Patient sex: M
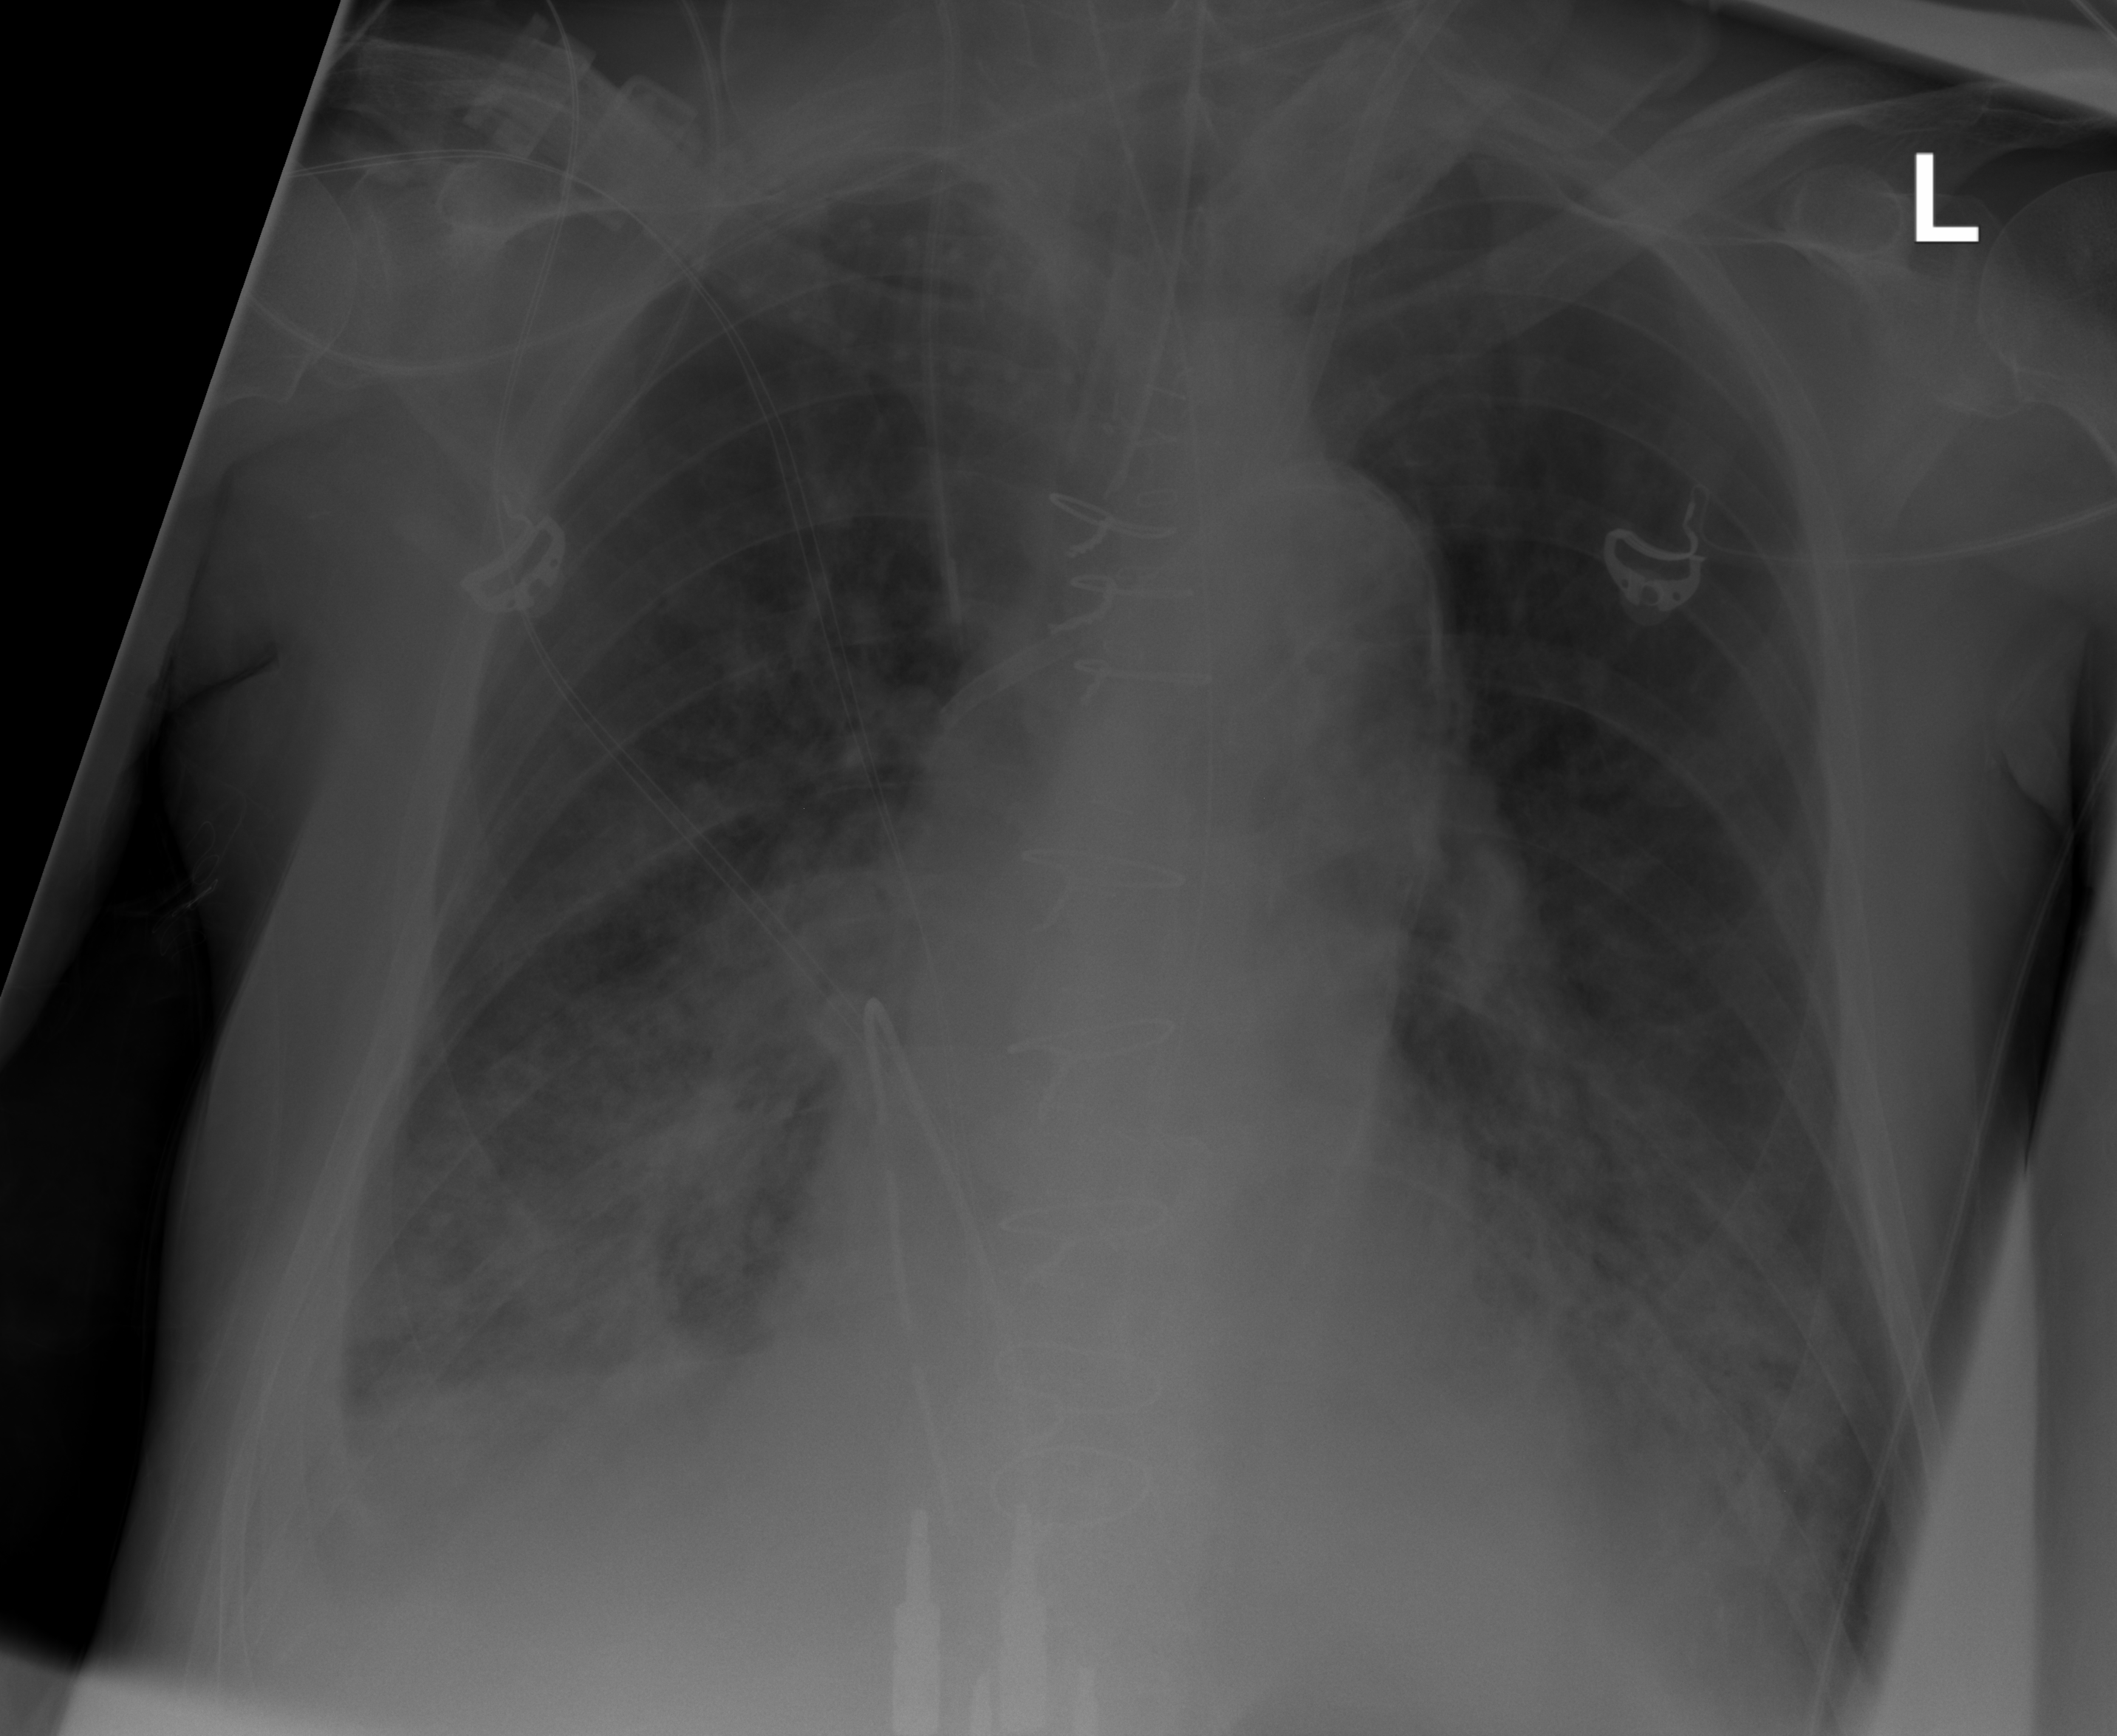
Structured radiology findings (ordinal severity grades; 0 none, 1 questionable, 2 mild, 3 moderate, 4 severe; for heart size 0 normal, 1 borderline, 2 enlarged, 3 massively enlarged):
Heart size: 2
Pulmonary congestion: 2
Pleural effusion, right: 2
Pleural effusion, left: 2
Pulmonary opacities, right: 3
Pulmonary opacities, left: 3
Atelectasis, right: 2
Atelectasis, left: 2